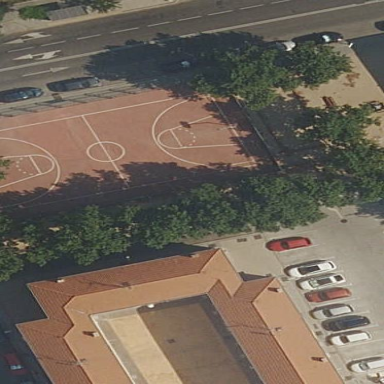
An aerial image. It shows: Basketball court in the leisure land pitch.